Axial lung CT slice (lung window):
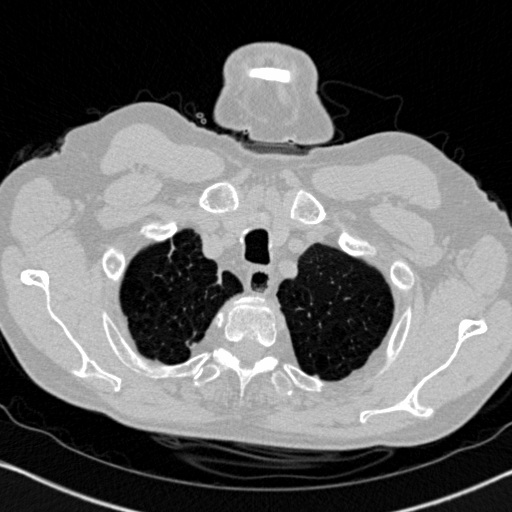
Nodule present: no